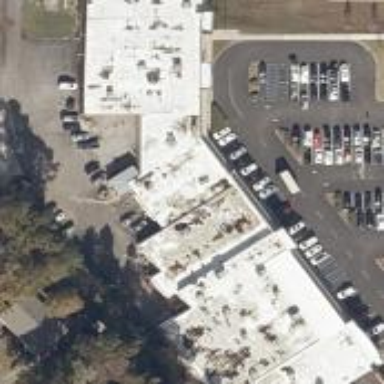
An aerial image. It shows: Retail building.